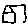
Label: house